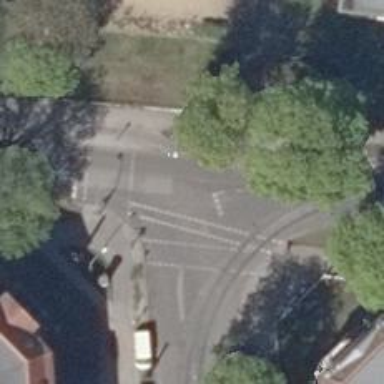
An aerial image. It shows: Road with traffic signals.